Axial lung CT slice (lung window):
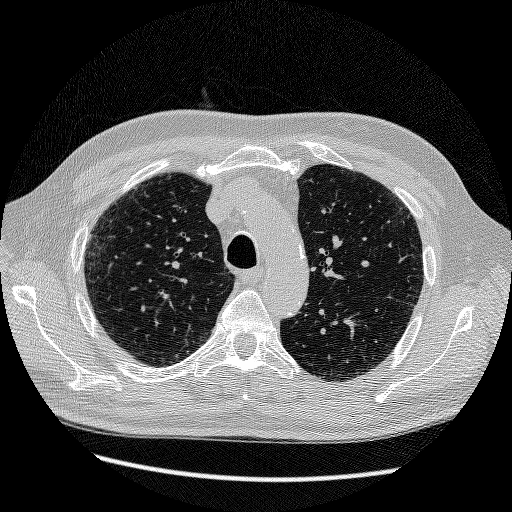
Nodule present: no